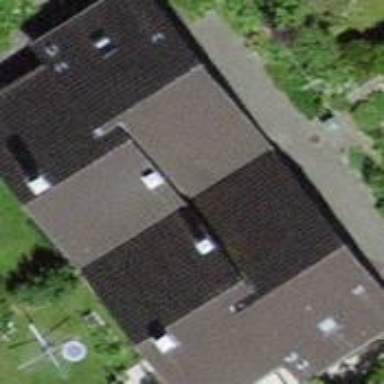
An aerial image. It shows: Terrace building.